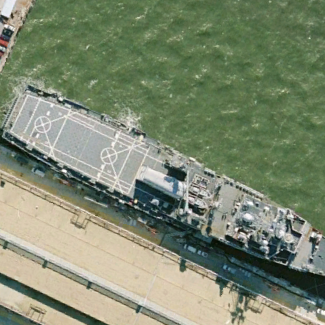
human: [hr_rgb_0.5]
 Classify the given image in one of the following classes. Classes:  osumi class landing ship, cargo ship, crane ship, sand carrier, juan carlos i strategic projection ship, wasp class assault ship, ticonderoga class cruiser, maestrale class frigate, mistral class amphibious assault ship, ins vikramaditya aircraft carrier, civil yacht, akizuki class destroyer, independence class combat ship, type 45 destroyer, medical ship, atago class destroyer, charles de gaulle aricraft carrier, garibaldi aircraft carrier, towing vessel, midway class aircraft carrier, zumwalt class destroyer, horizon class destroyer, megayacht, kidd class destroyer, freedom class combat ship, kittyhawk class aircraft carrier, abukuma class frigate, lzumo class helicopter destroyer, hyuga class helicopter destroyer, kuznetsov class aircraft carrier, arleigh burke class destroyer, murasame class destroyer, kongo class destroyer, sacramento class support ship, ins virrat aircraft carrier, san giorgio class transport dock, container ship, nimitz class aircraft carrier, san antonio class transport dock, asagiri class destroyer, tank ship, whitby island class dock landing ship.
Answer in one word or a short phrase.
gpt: Whitby Island class dock landing ship